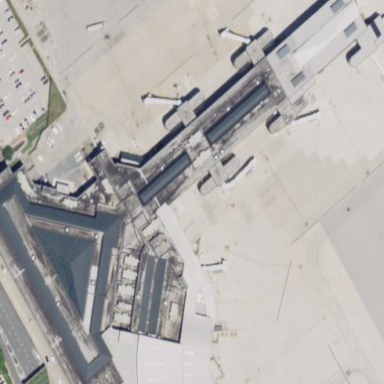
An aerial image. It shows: Airport terminal building.